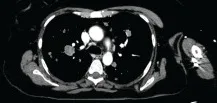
(A-C) Panel of radiological imaging concerning basal condition (June 2020) and presence of lung metastases.
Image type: radiology (ct)